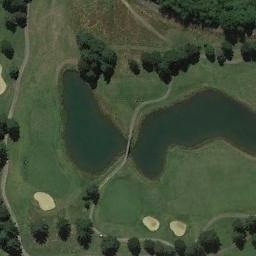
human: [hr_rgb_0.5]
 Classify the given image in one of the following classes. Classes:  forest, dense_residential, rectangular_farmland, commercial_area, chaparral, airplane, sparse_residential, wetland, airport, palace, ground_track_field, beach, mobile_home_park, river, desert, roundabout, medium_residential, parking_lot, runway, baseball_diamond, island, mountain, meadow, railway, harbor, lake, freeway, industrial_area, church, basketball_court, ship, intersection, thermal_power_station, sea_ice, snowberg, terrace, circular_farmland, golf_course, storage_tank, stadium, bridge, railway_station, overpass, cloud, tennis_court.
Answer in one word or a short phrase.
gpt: golf_course